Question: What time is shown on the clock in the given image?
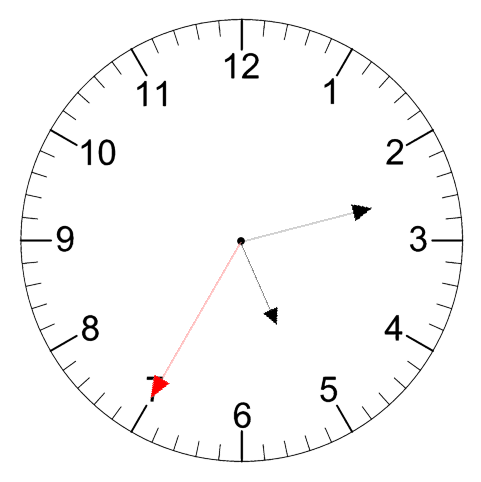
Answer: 05:12:35